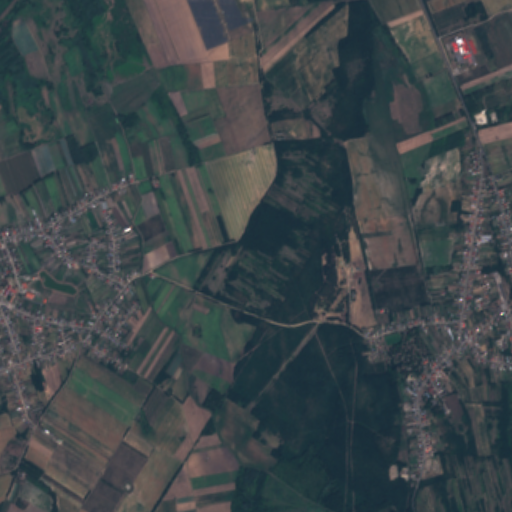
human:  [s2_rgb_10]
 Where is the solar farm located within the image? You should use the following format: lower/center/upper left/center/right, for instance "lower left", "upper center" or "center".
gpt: The solar farm is located in the upper center of the image.
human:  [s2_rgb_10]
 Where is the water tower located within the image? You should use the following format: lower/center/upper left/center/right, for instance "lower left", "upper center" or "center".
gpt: The water tower is located in the upper right of the image.
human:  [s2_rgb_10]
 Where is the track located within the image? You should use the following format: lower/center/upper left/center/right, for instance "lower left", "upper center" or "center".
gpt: There is no track in the image.